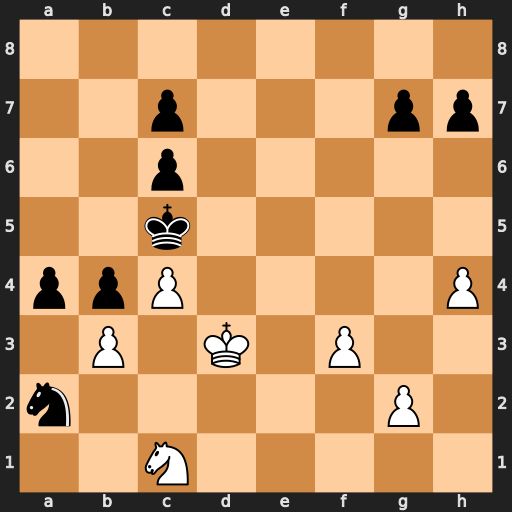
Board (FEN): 8/2p3pp/2p5/2k5/ppP4P/1P1K1P2/n5P1/2N5
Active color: w
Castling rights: -
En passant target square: -
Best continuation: Nxa2 axb3 Nc1 b2 Nb3+